Question: I have snapshot of Allocations Instrument with address of interesting symbol:

And I want to know, where this address is in code. I have corresponding dSYM file. I tried to use 'atosym' command-line tool but it gives me wrong symbols (not related to my app).
How to get it?
PS: The binary was built by XCode 4.3.2, code language is C++, armv7 architecture, release build configuration.
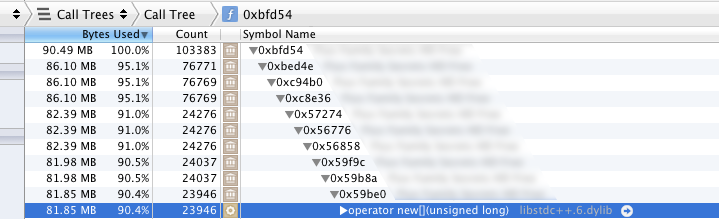
Answer: 'dwarfdump' does what I need:
'''
dwarfdump --arch armv7 myApp.dSYM --lookup 0xaabbccdd
'''